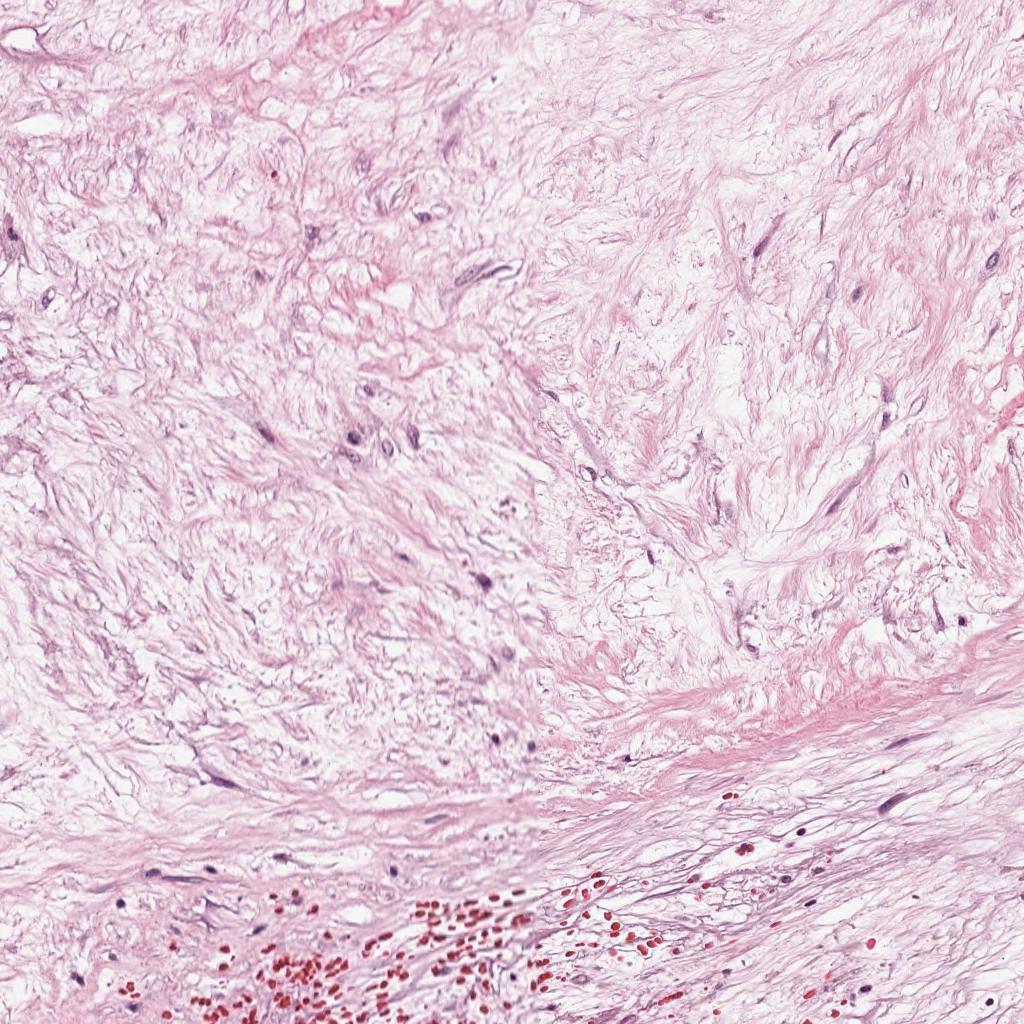
Label: Non-Viable-Tumor